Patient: sex F, age 54
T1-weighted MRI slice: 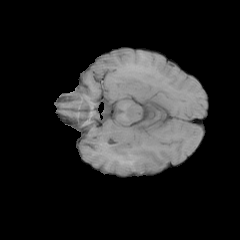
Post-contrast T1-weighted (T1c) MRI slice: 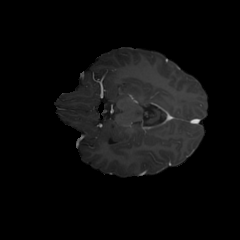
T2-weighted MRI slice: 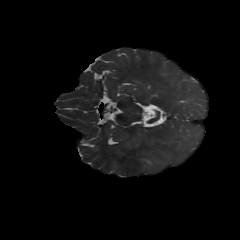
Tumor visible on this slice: yes
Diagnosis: Glioblastoma, IDH-wildtype
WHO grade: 4